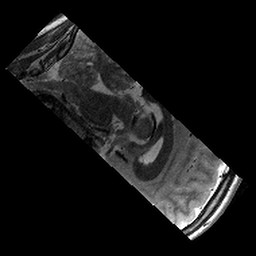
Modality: T2w
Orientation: sagittal
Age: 11
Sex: male
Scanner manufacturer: siemens
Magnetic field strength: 3 T
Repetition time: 9.23 s
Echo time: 0.067 s